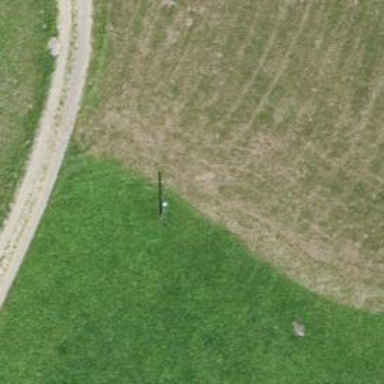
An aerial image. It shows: Minor power line.